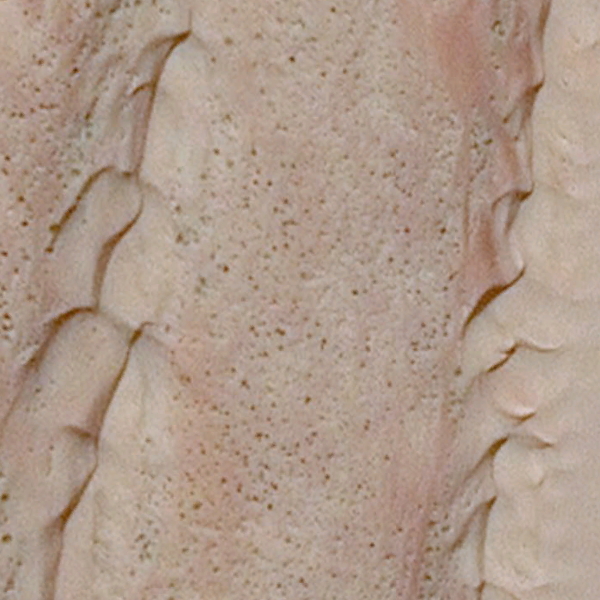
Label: Desert